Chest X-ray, PA view. Patient: 61 years old, sex F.
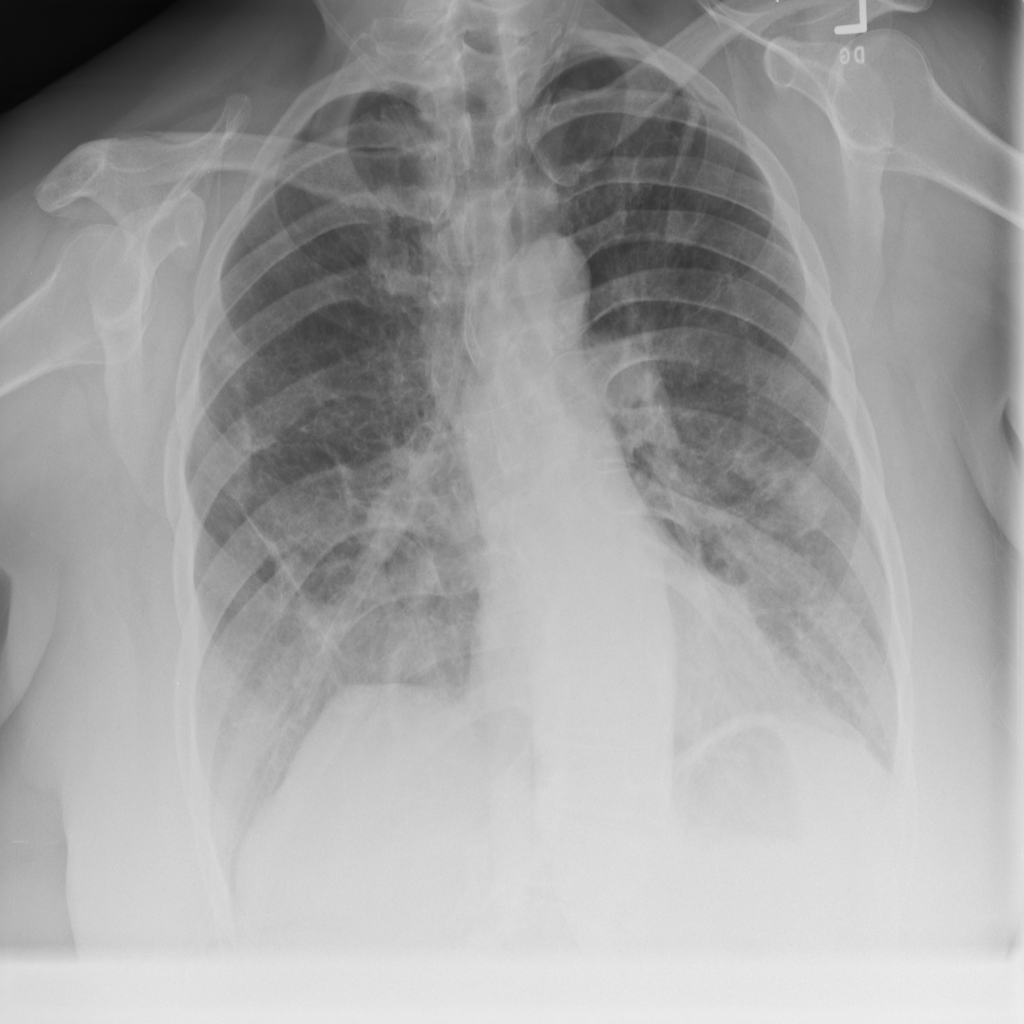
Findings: No Finding